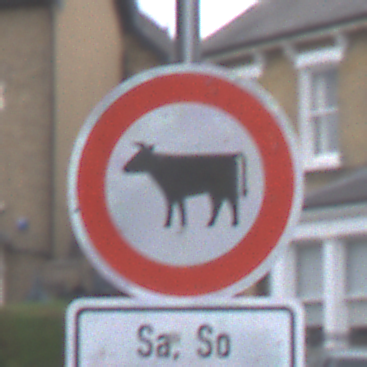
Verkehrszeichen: VerbotViehtrieb
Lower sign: ZeitangabenMitBeschraenkungAufWochentage9
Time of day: MorningAfternoon
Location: Outdoor (Urban)
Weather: Overcast
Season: NotSpecified
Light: Natural